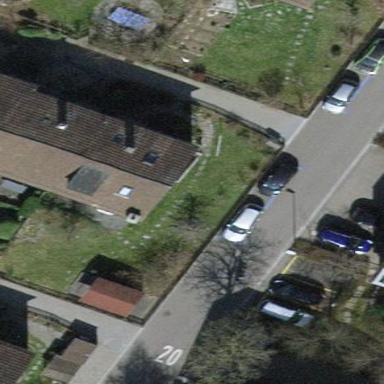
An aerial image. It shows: Building with tiled roof.